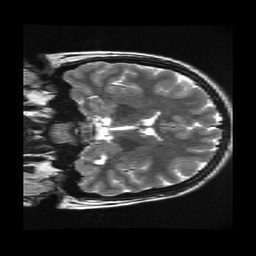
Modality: T2w
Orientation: coronal
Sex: female
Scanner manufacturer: ge
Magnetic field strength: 3 T
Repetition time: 5 s
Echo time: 0.0975 s